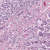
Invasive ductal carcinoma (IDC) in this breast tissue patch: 1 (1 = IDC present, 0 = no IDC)